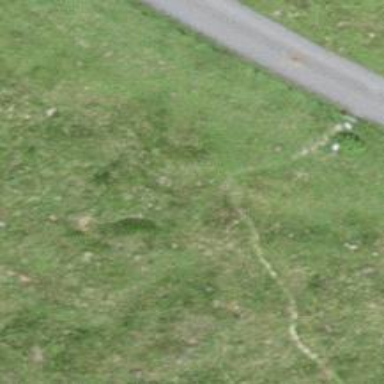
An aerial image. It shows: Ground path.